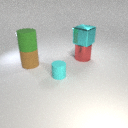
small cyan rubber cylinder in front of large red metal cylinder